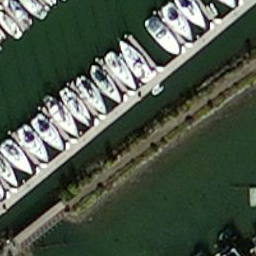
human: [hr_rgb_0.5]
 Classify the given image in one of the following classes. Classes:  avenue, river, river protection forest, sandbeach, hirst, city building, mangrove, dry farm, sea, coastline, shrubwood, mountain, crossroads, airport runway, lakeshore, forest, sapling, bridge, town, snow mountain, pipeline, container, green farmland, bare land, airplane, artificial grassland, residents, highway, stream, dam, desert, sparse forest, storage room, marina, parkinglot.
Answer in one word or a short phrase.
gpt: marina